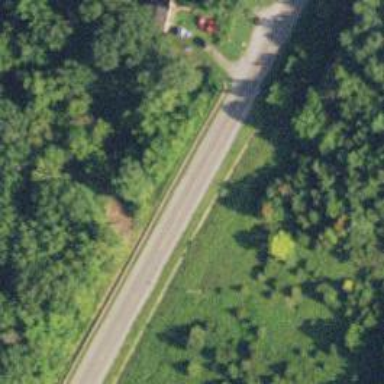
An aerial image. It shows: Primary highway.